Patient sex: M
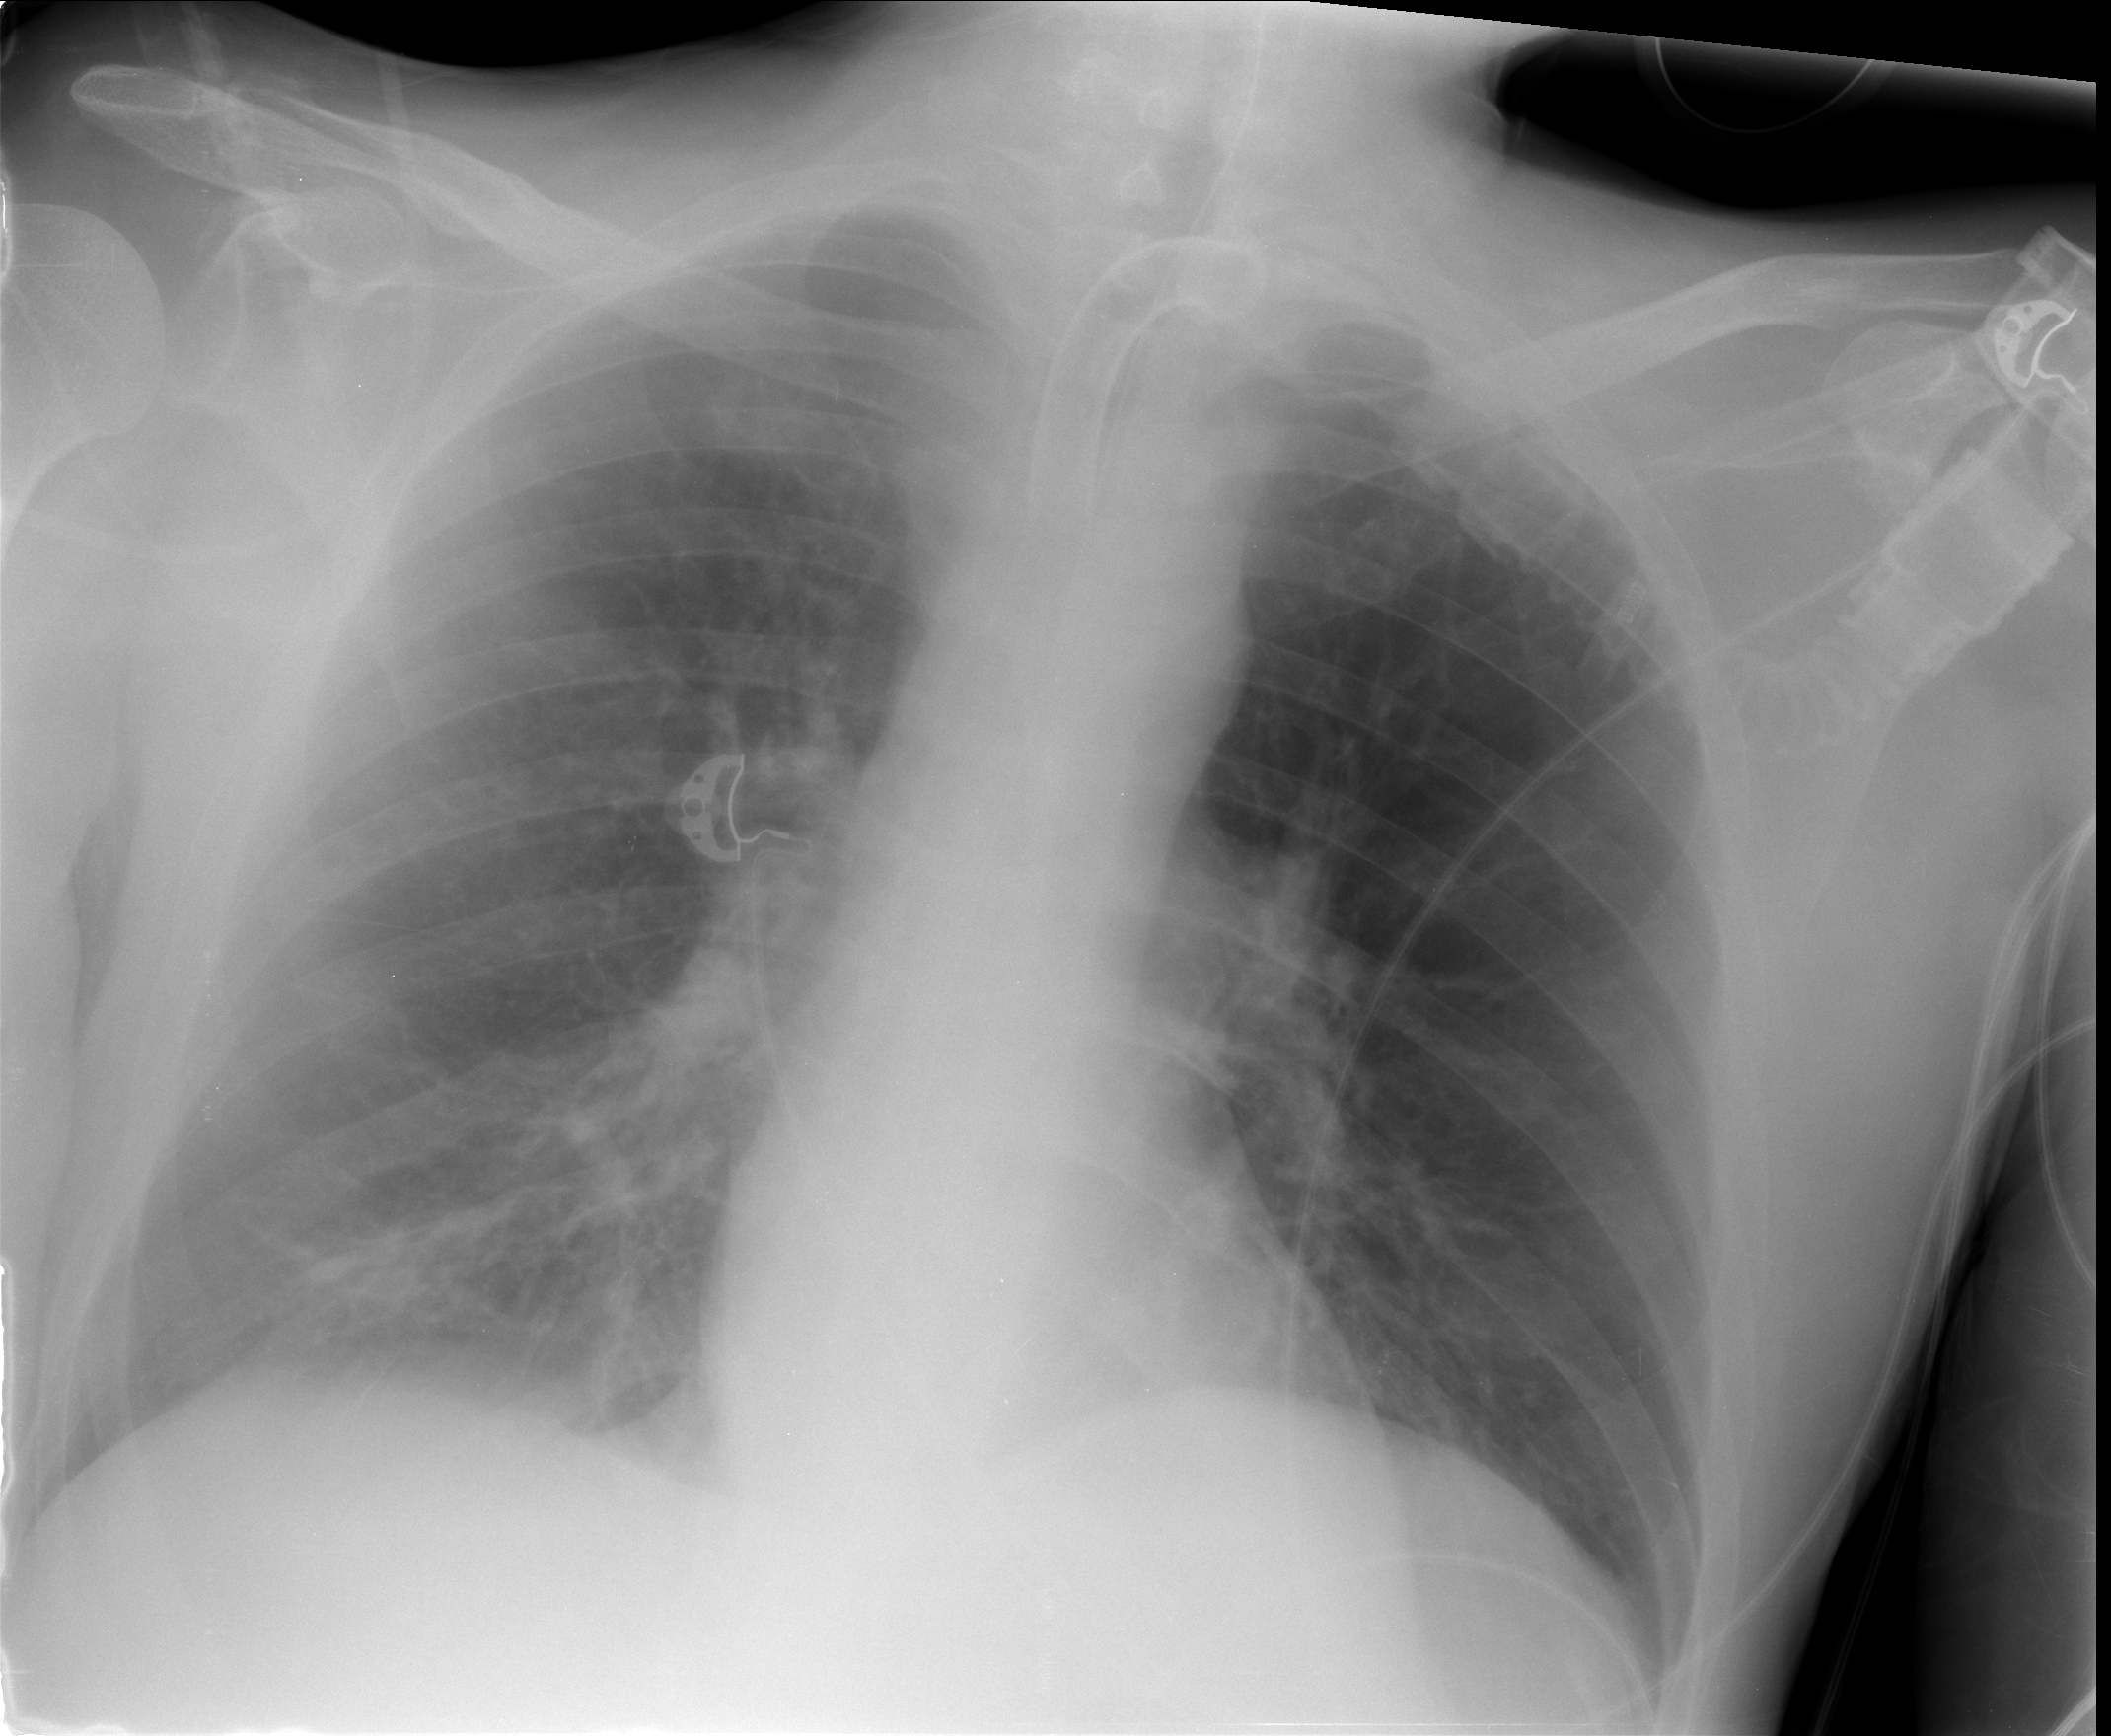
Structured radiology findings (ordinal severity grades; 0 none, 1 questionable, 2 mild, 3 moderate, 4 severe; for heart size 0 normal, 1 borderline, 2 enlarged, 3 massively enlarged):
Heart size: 0
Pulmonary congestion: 0
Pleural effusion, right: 0
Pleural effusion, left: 0
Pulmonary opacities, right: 1
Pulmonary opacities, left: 0
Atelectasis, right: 0
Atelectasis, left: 0